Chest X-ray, AP view. Patient: 19 years old, sex M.
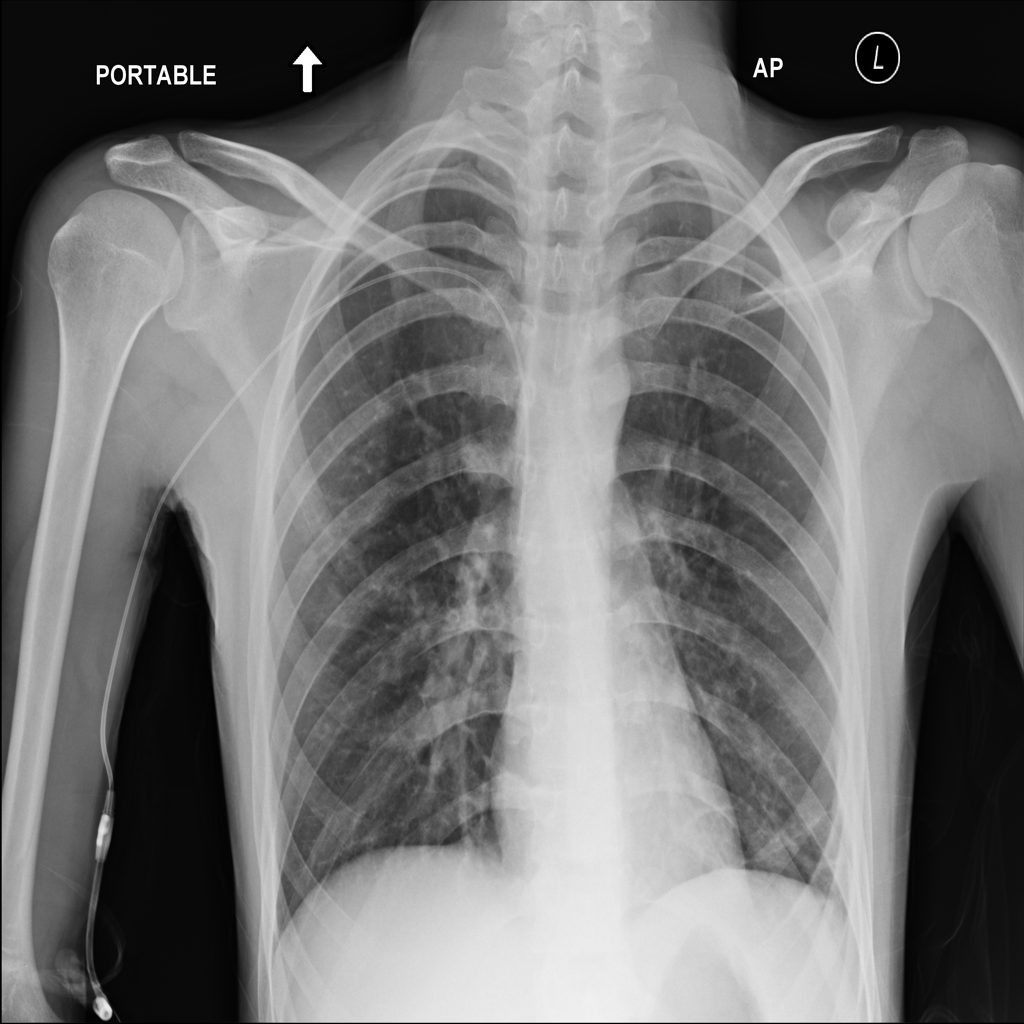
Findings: Nodule